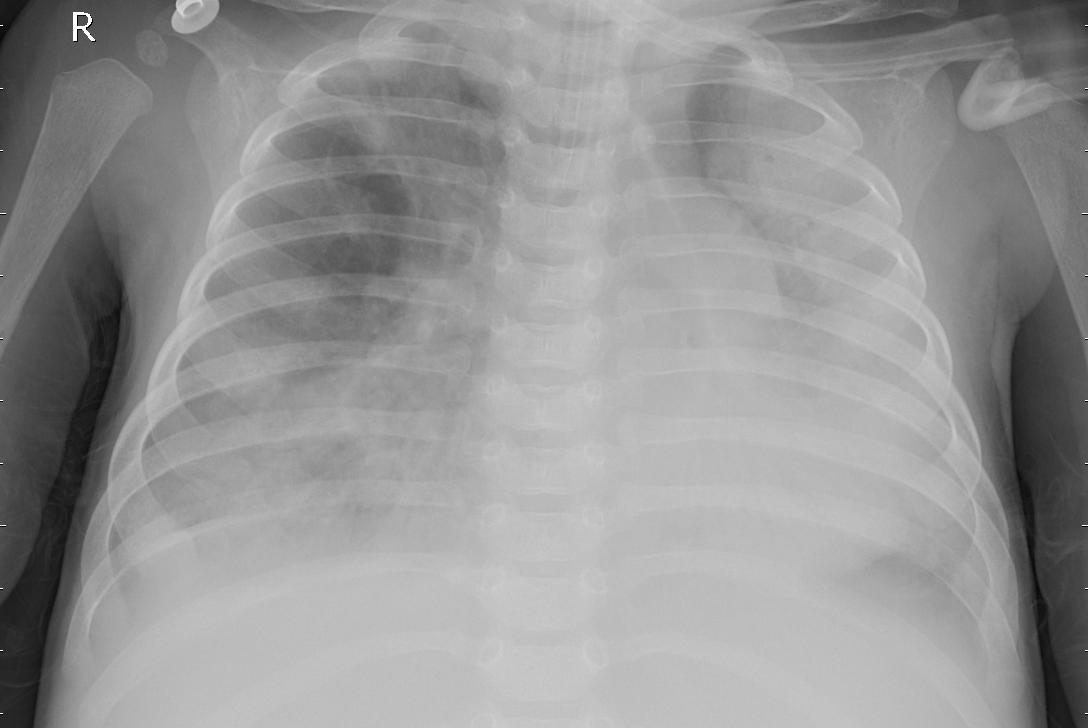
Diagnosis: PNEUMONIA